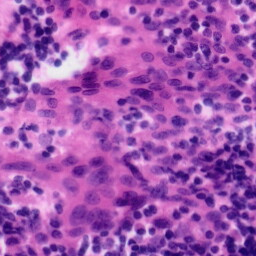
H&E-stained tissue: Tonsil